Question: Currently I have a 9 items displayed in my collection. I want a 3*3 grid for each section I have. So when I want to go to the next section I scroll to the right and and I see the 3*3 grid for my next section. What I did to accomplish this was setting the height of the UICollection to 3*height_of_my_cell. I also made sure that:
'''
- (CGFloat)collectionView:(UICollectionView *)collectionView layout:(UICollectionViewLayout*)collectionViewLayout minimumLineSpacingForSectionAtIndex:(NSInteger)section
{
return 0.0f;
}
- (CGFloat)collectionView:(UICollectionView *)collectionView layout:(UICollectionViewLayout*)collectionViewLayout minimumInteritemSpacingForSectionAtIndex:(NSInteger)section
{
return 0.0f;
}
- (UIEdgeInsets)collectionView:(UICollectionView *)collectionView layout:(UICollectionViewLayout*)collectionViewLayout insetForSectionAtIndex:(NSInteger)section {
return UIEdgeInsetsMake(0, 0, 0, 0);
}
'''
So the goal is really to have the cells pasted to each other (no space between them). The problem is that what I am getting is this:

To see the 7,8 and 9 I need to scroll to the right. So I see that I am able to get rid of the space between the "columns" but not the rows. So do I need o create a custom 'UICollectionViewFlowLayout' to achieve this? Also this is being done on iOS7, which I am not sure if it might influence the final result.
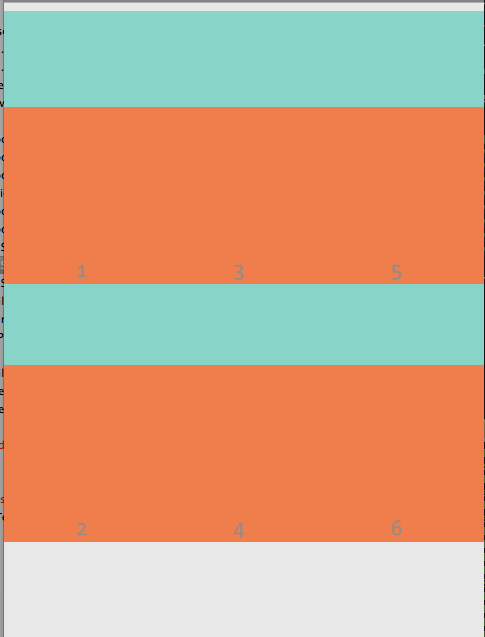
Answer: Was able to solve the issue, by creating a custom 'UICollectionViewFlowLayout' and adding this line:
'''
[self setSectionInset:UIEdgeInsetsMake(-65.0f, 1.0f, 0.0f, 0.0f)];
'''